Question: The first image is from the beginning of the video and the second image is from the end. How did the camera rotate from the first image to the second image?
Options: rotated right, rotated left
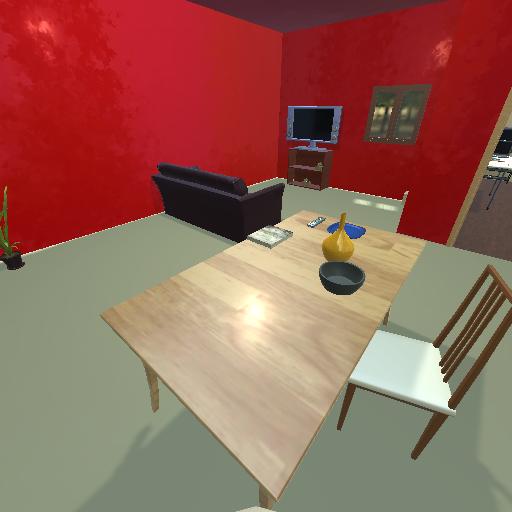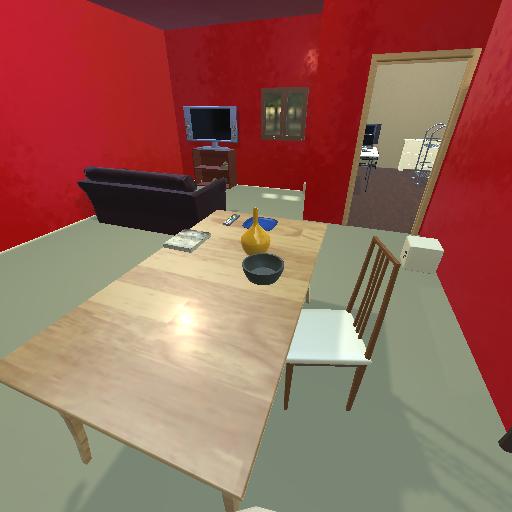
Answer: rotated right